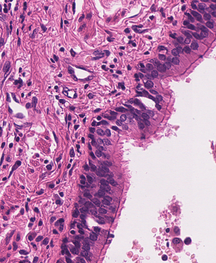
Tumor epithelial tissue: yes
Tumor-associated stroma tissue: yes
Normal tissue: no